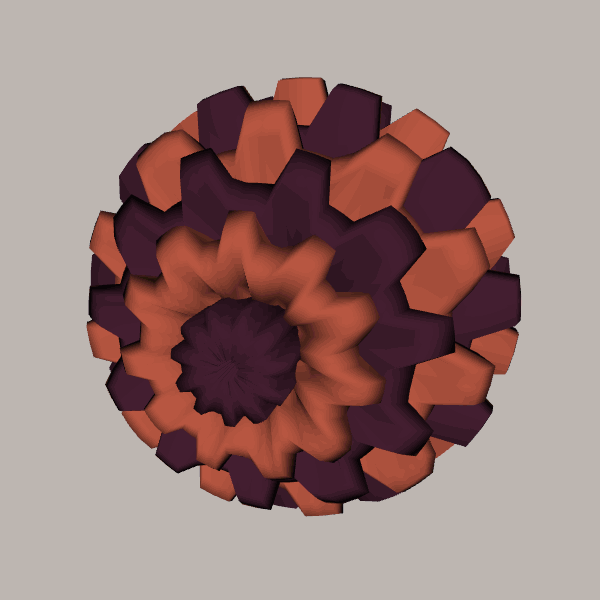
Background: light